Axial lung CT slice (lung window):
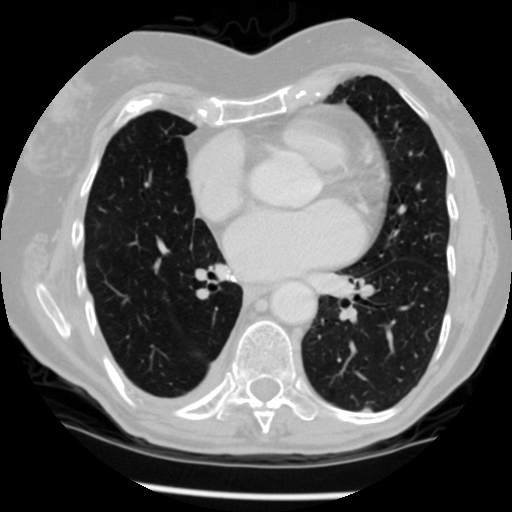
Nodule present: no